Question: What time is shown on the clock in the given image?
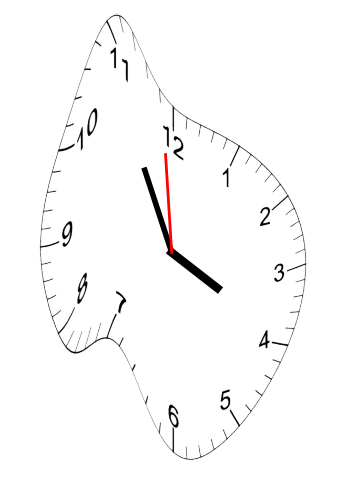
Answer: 03:54:59